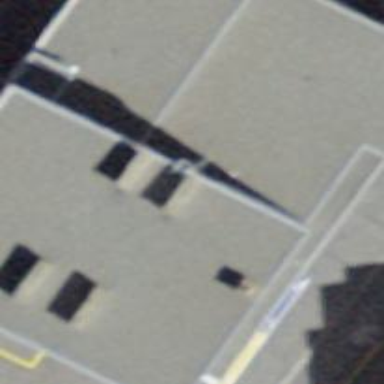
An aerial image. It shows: Building with flat roof.